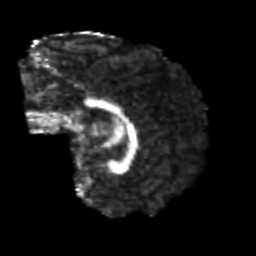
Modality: FA
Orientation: sagittal
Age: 21
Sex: male
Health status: healthy
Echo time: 0.074 s